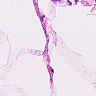
Metastatic tissue present: no